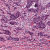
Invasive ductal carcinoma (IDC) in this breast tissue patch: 1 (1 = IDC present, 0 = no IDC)